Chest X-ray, PA view. Patient: 52 years old, sex F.
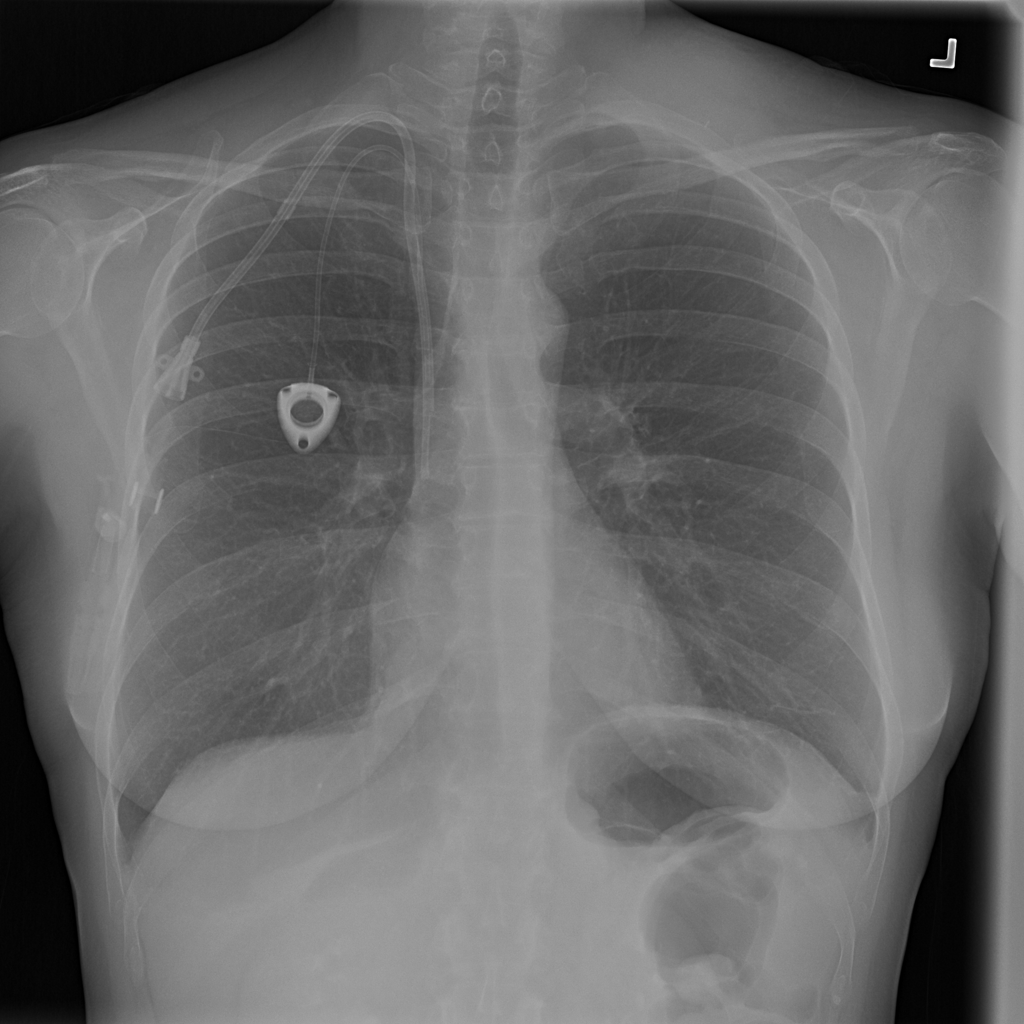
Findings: Mass